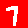
Digit: 7